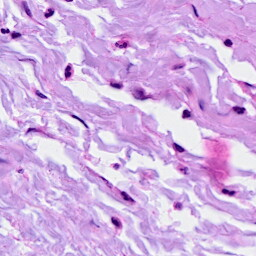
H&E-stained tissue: Breast